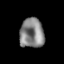
Tissue: lung
Cell type: Others
Senescence score: 0.2416
Nuclear area (px): 709
Mean DAPI intensity: 130.8